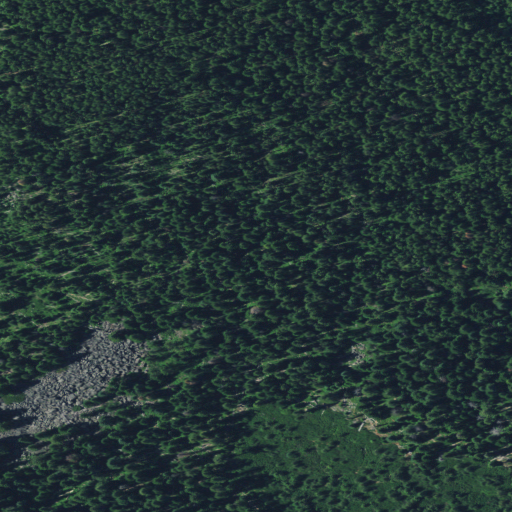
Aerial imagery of mountain in Oregon named Green Mountain containing evergreen forest and mixed forest